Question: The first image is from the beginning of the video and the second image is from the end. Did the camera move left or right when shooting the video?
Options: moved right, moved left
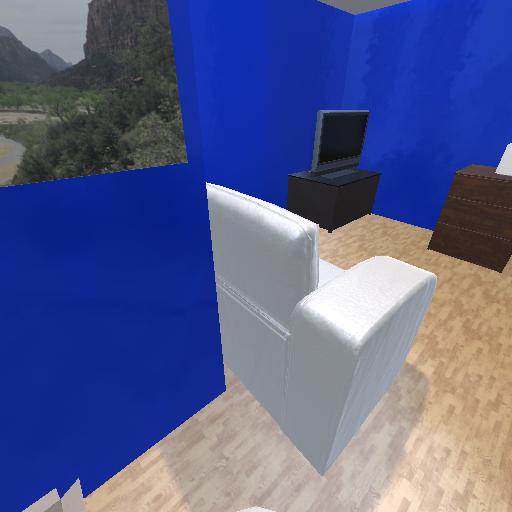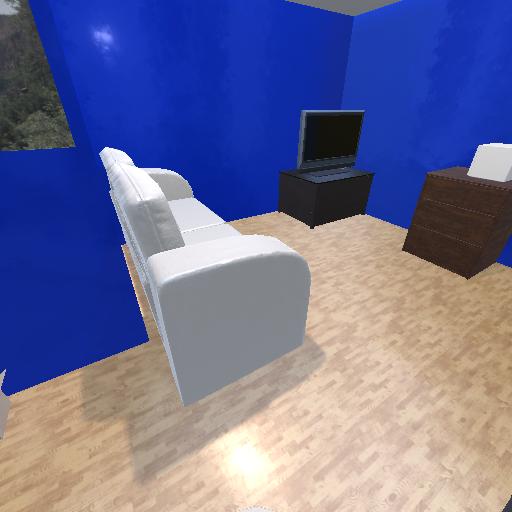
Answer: moved right